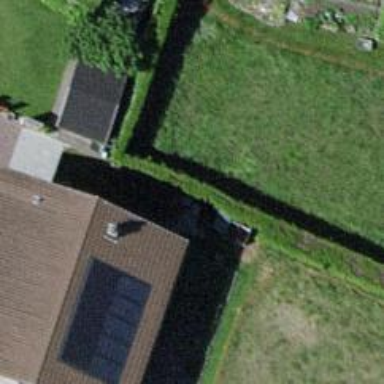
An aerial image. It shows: Hedge acting as barrier.